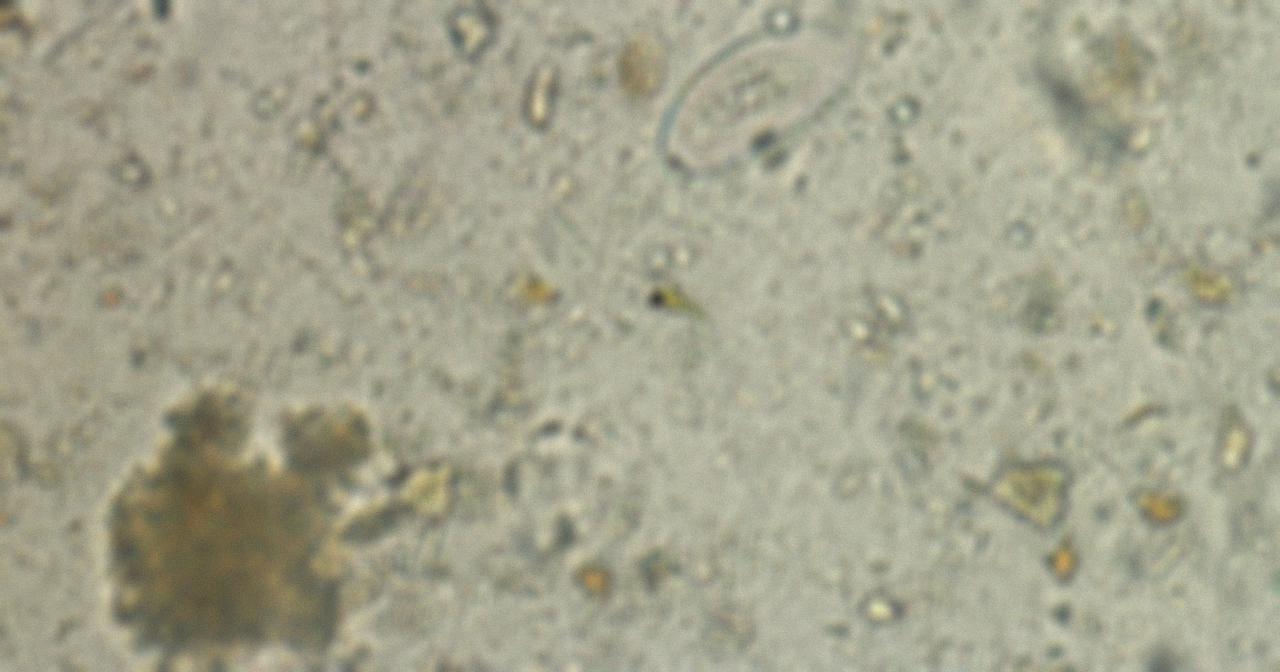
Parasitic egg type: Enterobius vermicularis